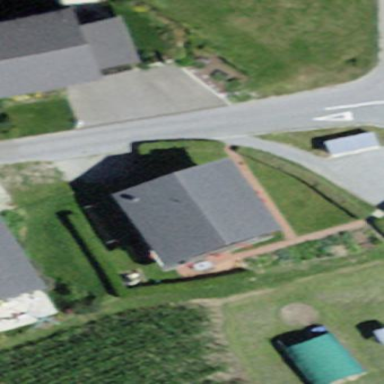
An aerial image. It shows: Gabled house with the roof oriented across the building.